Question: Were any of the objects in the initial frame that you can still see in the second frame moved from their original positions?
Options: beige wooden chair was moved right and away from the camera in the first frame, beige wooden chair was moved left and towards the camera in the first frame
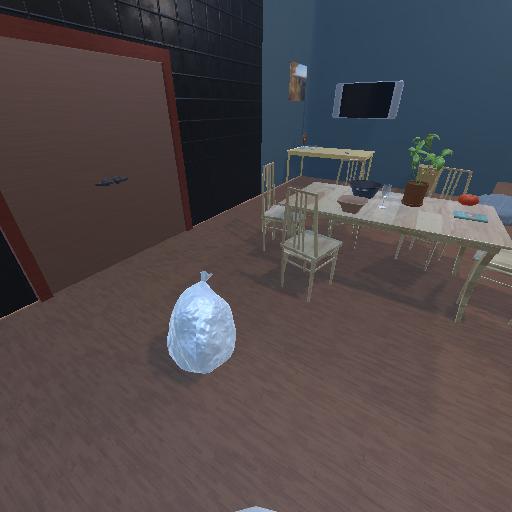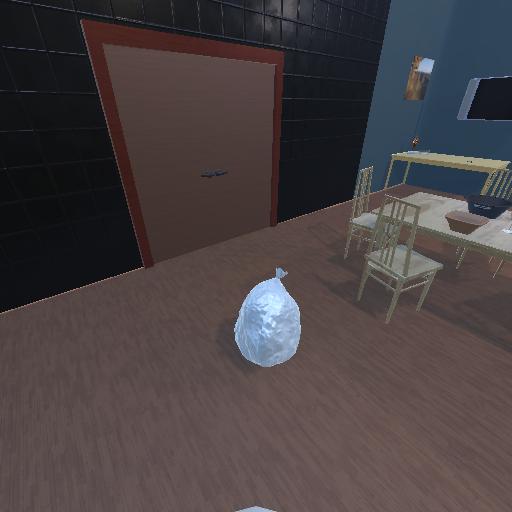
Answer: beige wooden chair was moved right and away from the camera in the first frame